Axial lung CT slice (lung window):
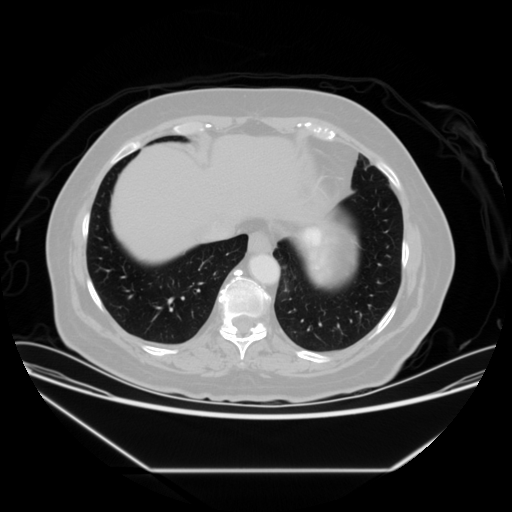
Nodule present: no